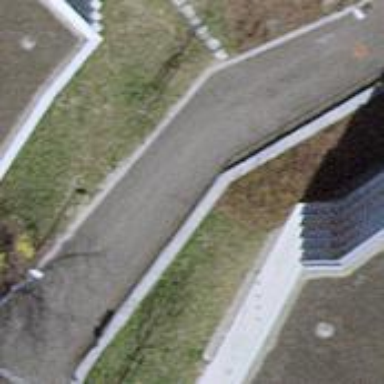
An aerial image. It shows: Cycle barrier.